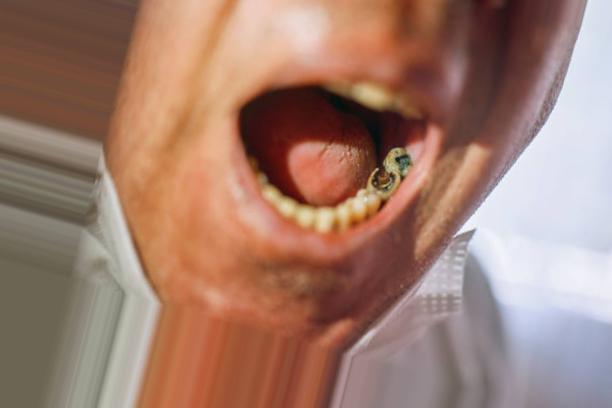
Condition: Caries